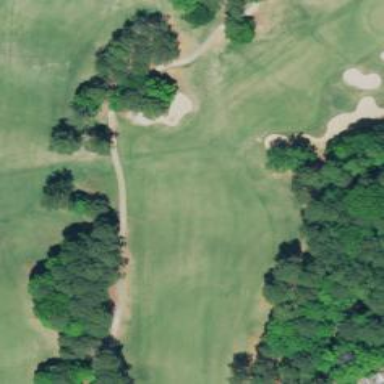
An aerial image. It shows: Golf fairway surrounded by grass.